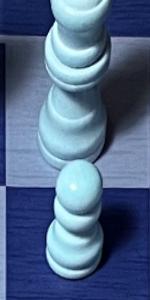
Label: Pawn_White